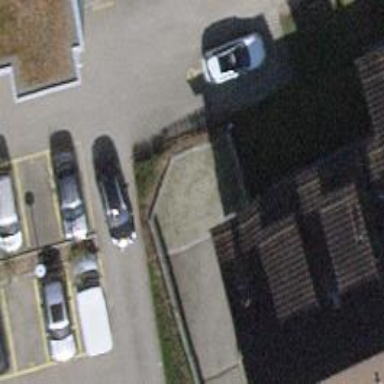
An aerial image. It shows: Parking area.